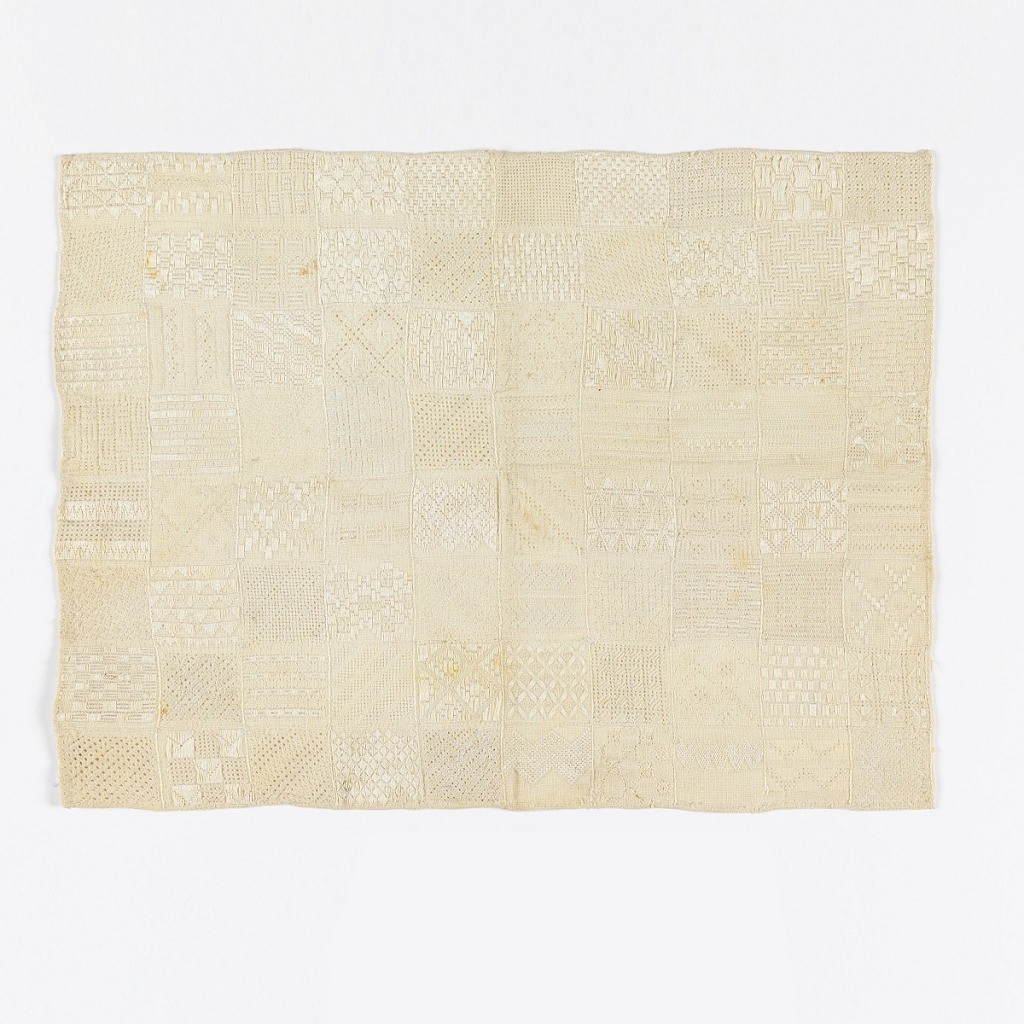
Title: Sampler
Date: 18th century
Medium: cotton and linen embroidery on cotton foundation Technique: embroidered in satin, stem, and cross stitches on plain weave foundation
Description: Eighty squares of pattern.